Question: I want to display the 'TextBox' inside a details view in a new line as i am fetching the data from database and trying to make a Form
How do i do this

'''
<asp:DetailsView ID="DetailsView1" runat="server" Height="50px" Width="520px"
AutoGenerateRows="False" GridLines="None">
<Fields>
<asp:TemplateField >
<ItemTemplate>
<asp:TextBox ID="txtDtaLineDtchecked" runat="server" Text='<%# Bind("DtaLineDtChecked") %>' ></asp:TextBox>
</ItemTemplate>
</asp:TemplateField>
<asp:TemplateField >
<ItemTemplate>
<asp:Label ID="lblDtaLineUsermatch" runat="server" Text='<%# Bind("DtaLineUserMatch") %>' ></asp:Label>
</ItemTemplate>
</asp:TemplateField>
</Fields>
</asp:DetailsView>
'''
Please someone help?
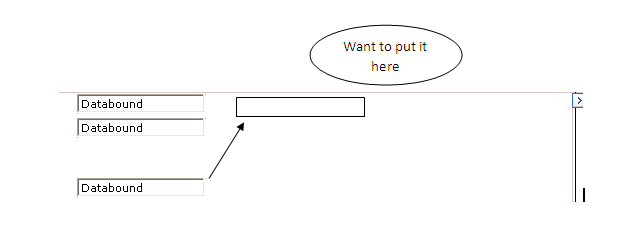
Answer: try this
'''
<asp:DetailsView ID="DetailsView1" runat="server" Height="50px" Width="520px"
AutoGenerateRows="False" GridLines="None">
<Fields>
<asp:TemplateField >
<ItemTemplate>
<table>
<tr>
<td><asp:TextBox ID="txtDtaLineDtchecked" runat="server" Text='<%# Bind("DtaLineDtChecked") %>' ></asp:TextBox></td>
<td><asp:Label ID="lblDtaLineUsermatch" runat="server" Text='<%# Bind("DtaLineUserMatch") %>' ></asp:Label></td>
</tr>
</table>
</ItemTemplate>
</asp:TemplateField>
</Fields>
</asp:DetailsView>
'''
** i have put both data inside single templatefield